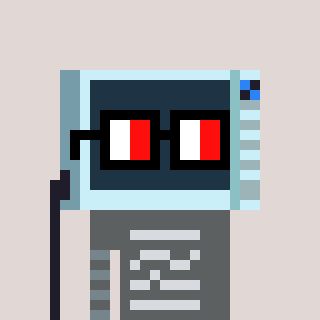
a pixel art character with square glasses with black frames and red eyes, a microwave-shaped head and a grayscale-colored body on a warm background